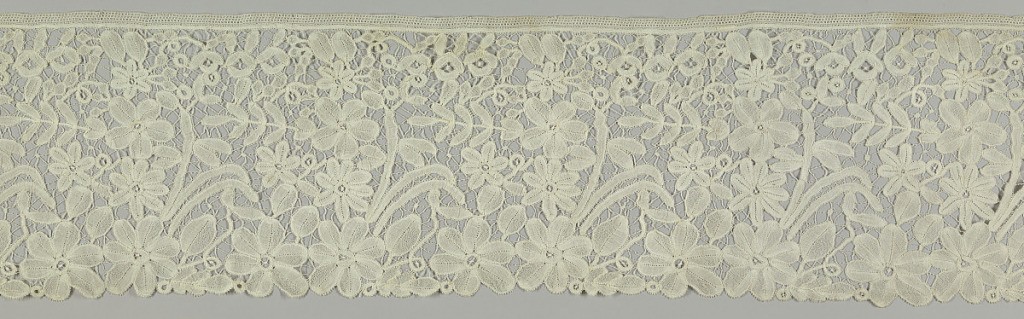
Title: Border
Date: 19th century
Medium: linen Technique: bobbin lace, Brussels style
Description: Border with a repeating design of open flowers, leaves and stems all connnected with delicate brides. Brussels technique but Honiton style.